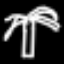
Label: palm tree